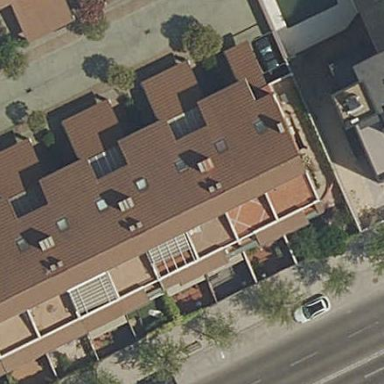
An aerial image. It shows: Residential building.